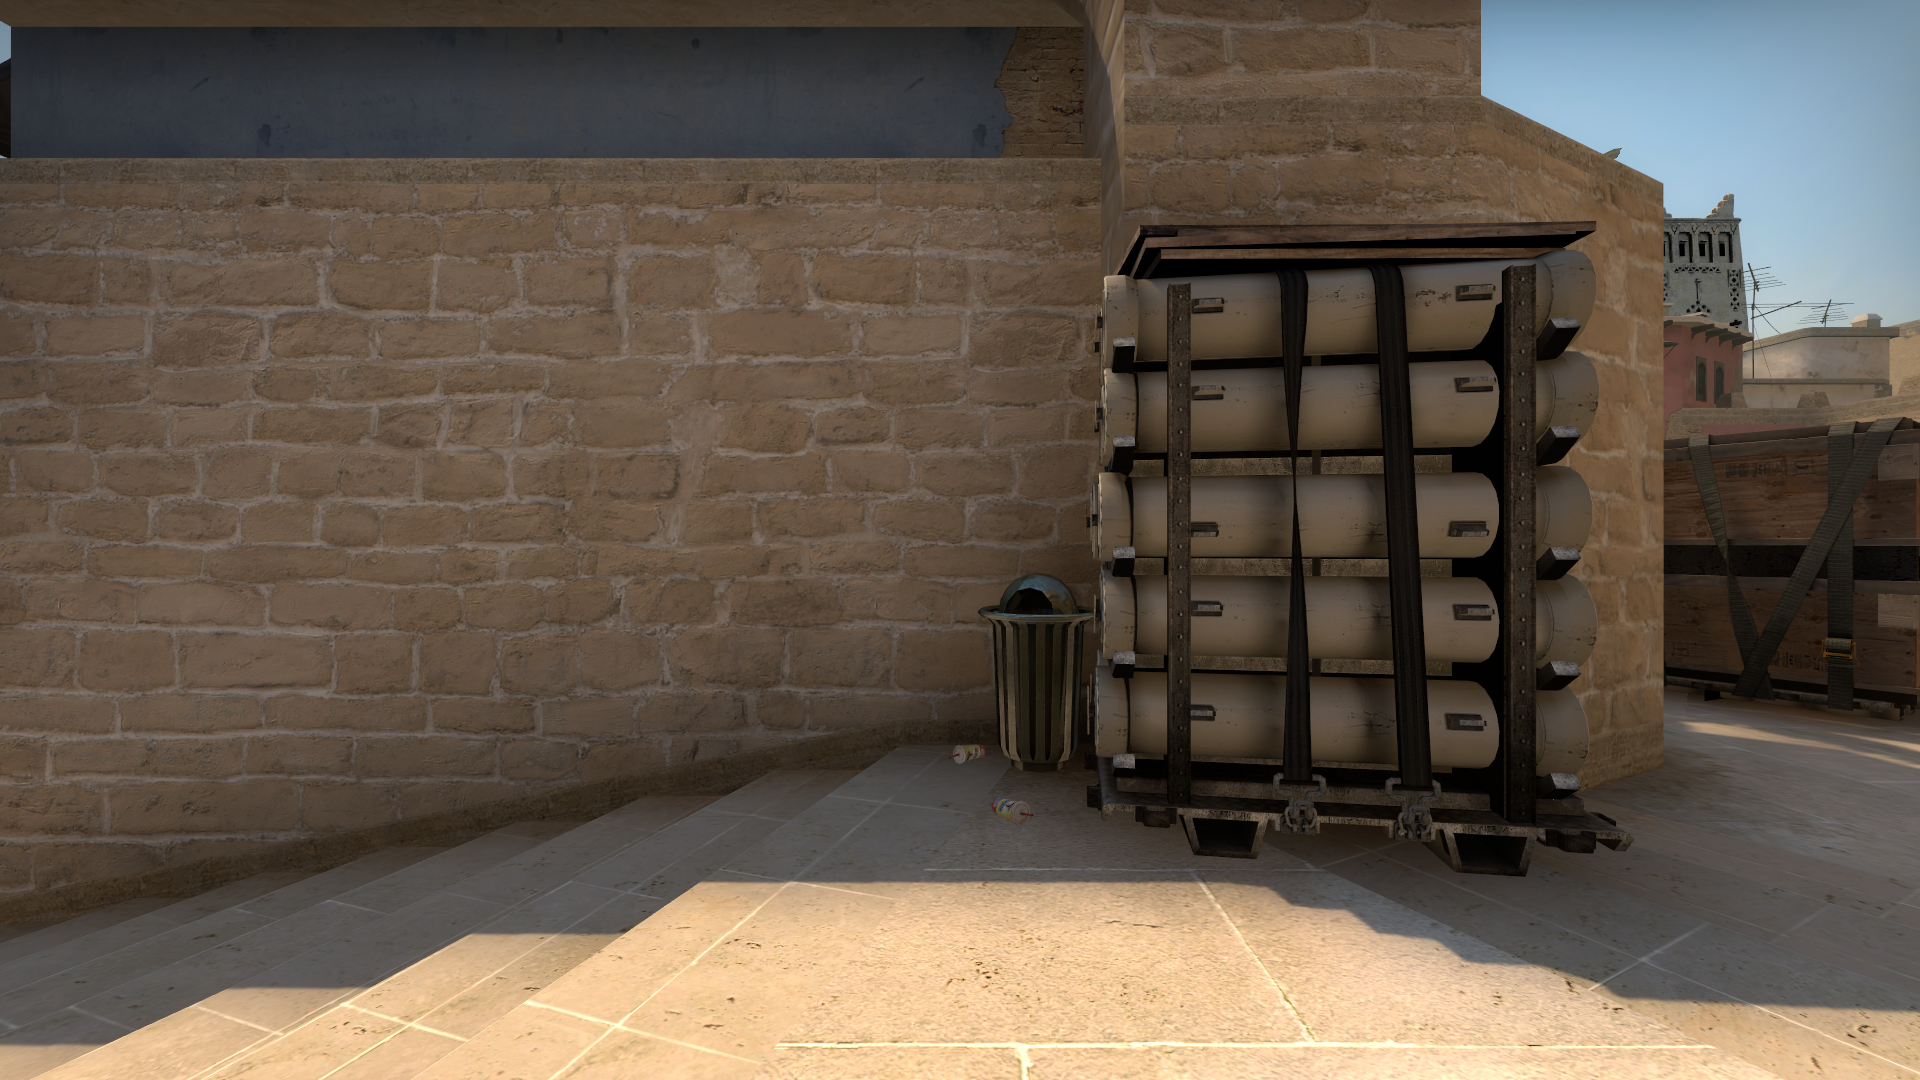
Map: de_mirage